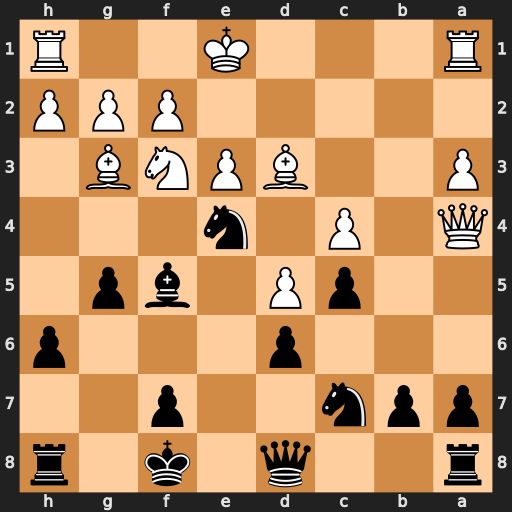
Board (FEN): r2q1k1r/ppn2p2/3p3p/2pP1bp1/Q1P1n3/P2BPNB1/5PPP/R3K2R
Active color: b
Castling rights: KQ
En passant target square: -
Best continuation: Nxg3 hxg3 Bxd3